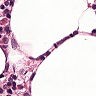
Metastatic tissue present: no